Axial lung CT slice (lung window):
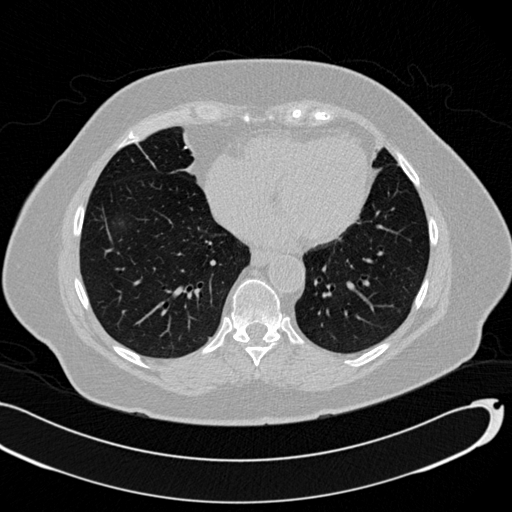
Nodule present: no